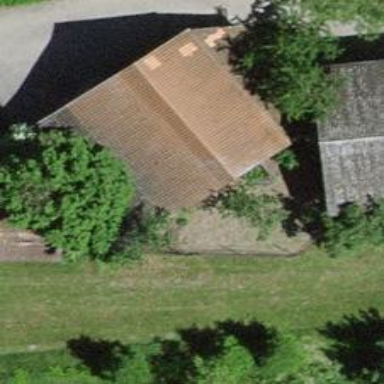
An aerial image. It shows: Barn.